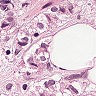
Metastatic tissue present: yes